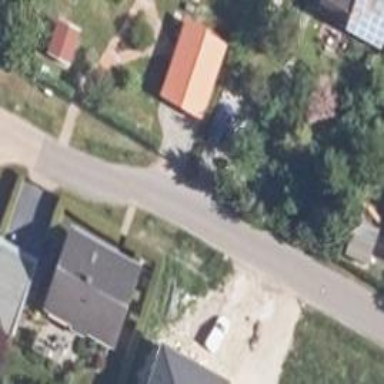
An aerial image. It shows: Asphalt road in residential area.